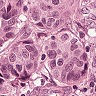
Metastatic tissue present: yes